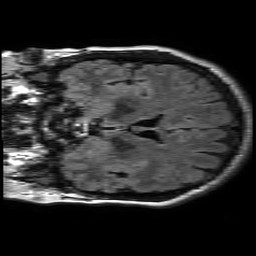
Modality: FLAIR
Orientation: coronal
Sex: female
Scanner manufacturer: philips
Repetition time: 11 s
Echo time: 0.125 s